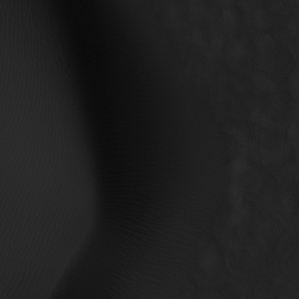
Label: non_frost